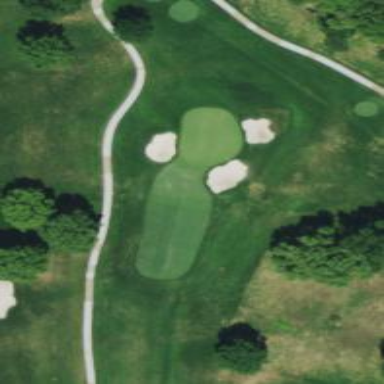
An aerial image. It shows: Golf course.